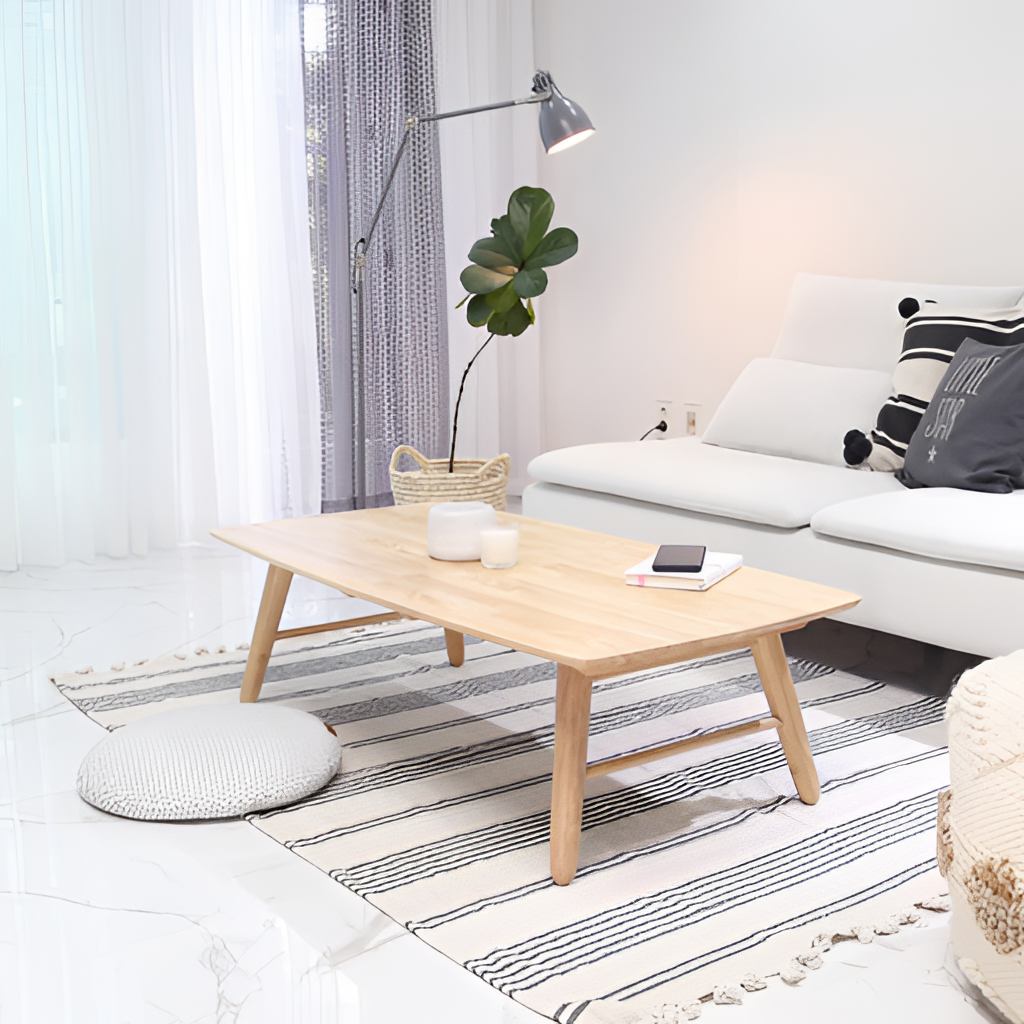
living room, light wood wood coffee table, paint wallpaper, with solid pattern, tile flooring, with marble pattern, contemporary